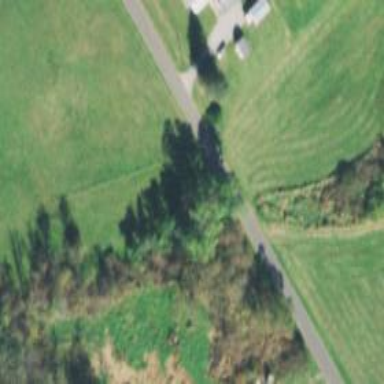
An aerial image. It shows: Culvert tunnel.